Field crop: tomato
Growth stage: 1
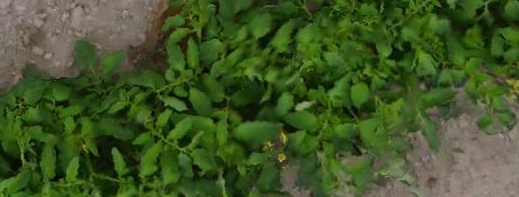
Species: tomato